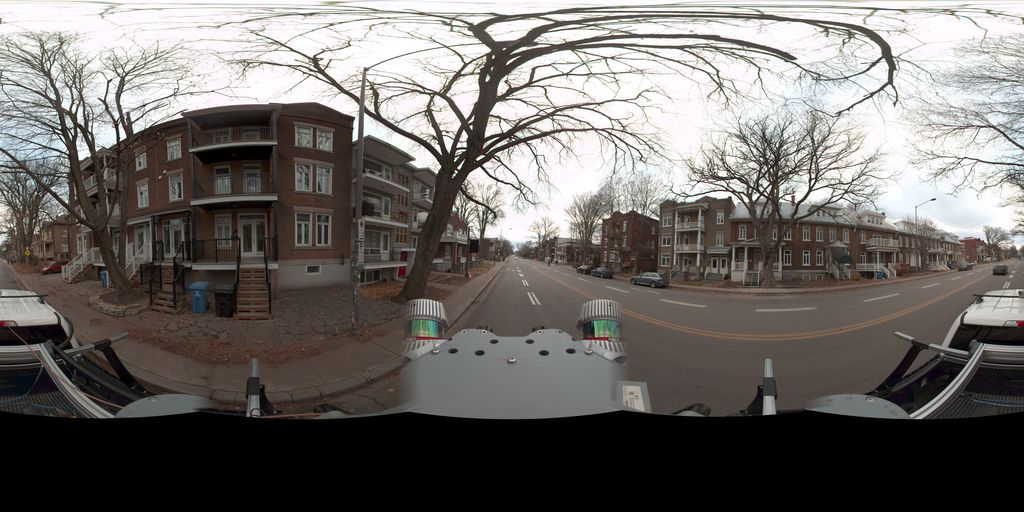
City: quebec_city